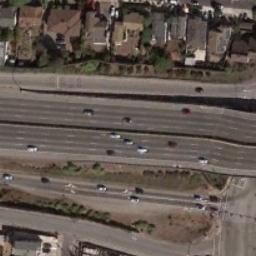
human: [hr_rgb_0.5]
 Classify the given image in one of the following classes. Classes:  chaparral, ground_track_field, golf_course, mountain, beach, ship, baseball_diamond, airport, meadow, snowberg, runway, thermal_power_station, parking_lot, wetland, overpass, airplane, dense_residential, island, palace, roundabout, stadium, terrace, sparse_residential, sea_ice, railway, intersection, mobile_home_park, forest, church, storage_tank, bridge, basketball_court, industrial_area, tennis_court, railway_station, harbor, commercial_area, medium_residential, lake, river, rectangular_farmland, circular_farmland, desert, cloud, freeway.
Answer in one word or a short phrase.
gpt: freeway